Question: I'm trying to use CSS sprites to reduce the number of HTTP requests on page. I want the these images to render without borders.
As best I can tell I have configured the CSS correctly, yet I am experiencing the render issues below (note: The Google logo is intentionally clipped):

As you can see, all the browsers still render a border. Also, IE and FireFox render 'broken link' type icons as well.
The HTML used in this example is:
'''
<html>
<head>
<style>
img {border:none}
img.css_sprite { background:url("http://www.google.com/images/nav_logo29.png") -20px -10px; height:24px; width:100px; border:none;}
</style>
</head>
<body>
<img class="css_sprite"/>
</body>
</html>
'''
Can anyone tell me what I'm doing wrong here? I'm sure it must be something simple. Thanks in advance.
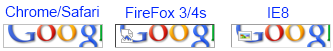
Answer: The border belongs to this:
'''
<img class="css_sprite"/>
'''
It's a border drawn by the browsers due to a missing image. Here you don't specify any 'src' so the browsers add the border and missing image graphic instead.
Change the 'img' to some other element instead like 'div' or 'span' instead.